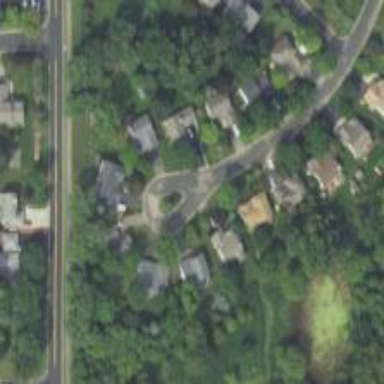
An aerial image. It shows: Turning loop on the road.